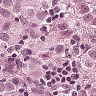
Metastatic tissue present: yes